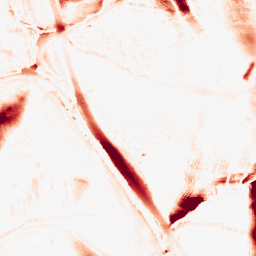
Category: morphological
Decomposition family: morphological_ellipse
Decomposition parameters: operation: opening
width: 20
height: 50
Upsampling method: sinc_blackman
Upsampling parameters: scale: 2
kernel_size: 8
Upsampling scale: 2